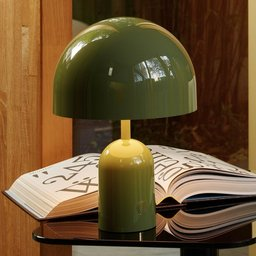
Label: lighting